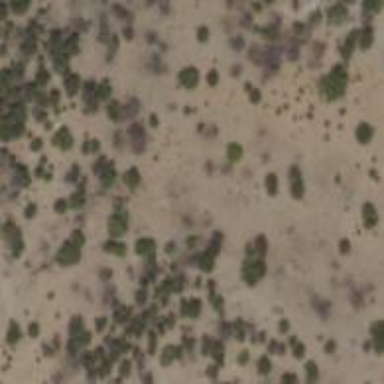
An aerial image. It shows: Patch of scrub vegetation.